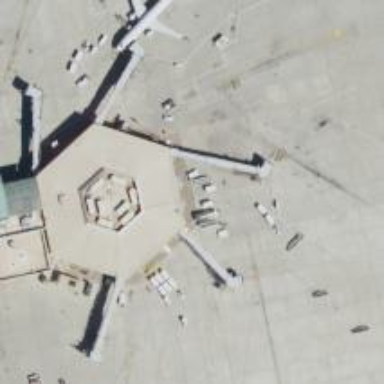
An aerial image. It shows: Airport gate.